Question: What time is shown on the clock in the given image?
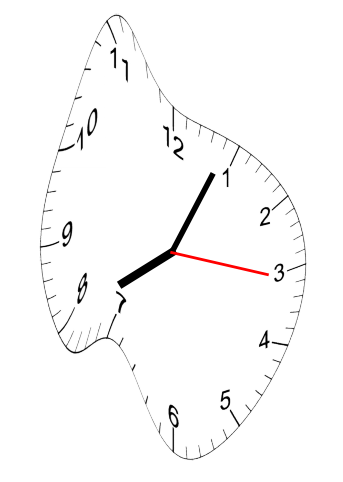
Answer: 08:04:16